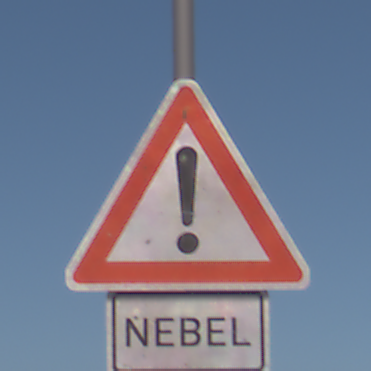
Verkehrszeichen: Gefahrenstelle
Zusatzzeichen unten: HinweiseAufGefahrenDurchVerbaleAngabe10
Umgebung: Outdoor, Nature
Tageszeit: MorningAfternoon
Wetter: Clear
Licht: Natural
Jahreszeit: NotSpecified
Kontrast: HighContrast